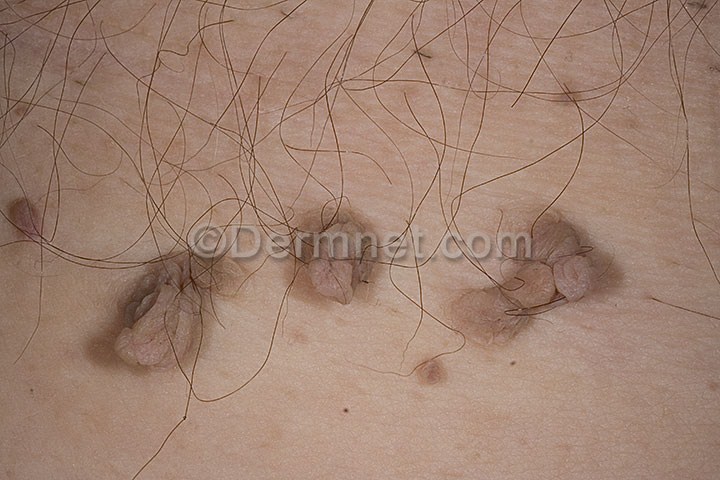
Disease: Seborrheic Keratoses and other Benign Tumors